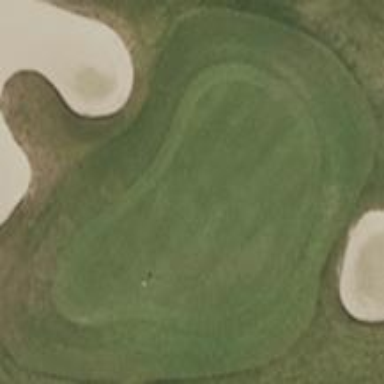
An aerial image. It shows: Golf fairway in the image.